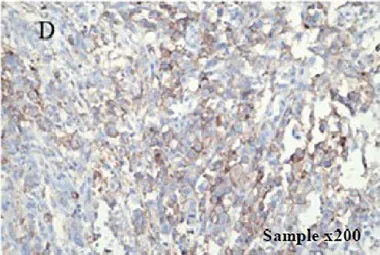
Immunohistochemical staining for detecting PD-L1 expression. PD-L1 is positively expressed in patient's surgical specimens (tumor proportion score, TPS=30%; combined positive score, CPS=35; PD-L1 expression was determined using Tumor Proportion Score (TPS), the proportion of viable tumor cells showing partial or complete membrane PD-L1 staining at any intensity. PD-L1 expression was also defined using Combined Positive Score (CPS) by dividing the number of PD-L1-stained cells with the total number of viable tumor cells and multiplying by 100). Staining is performed using a Dako 22C3 assay kit following the manufacturer's instructions. IHC sample under x 200.
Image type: pathology (immunostaining)